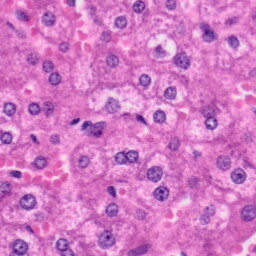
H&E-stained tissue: Liver